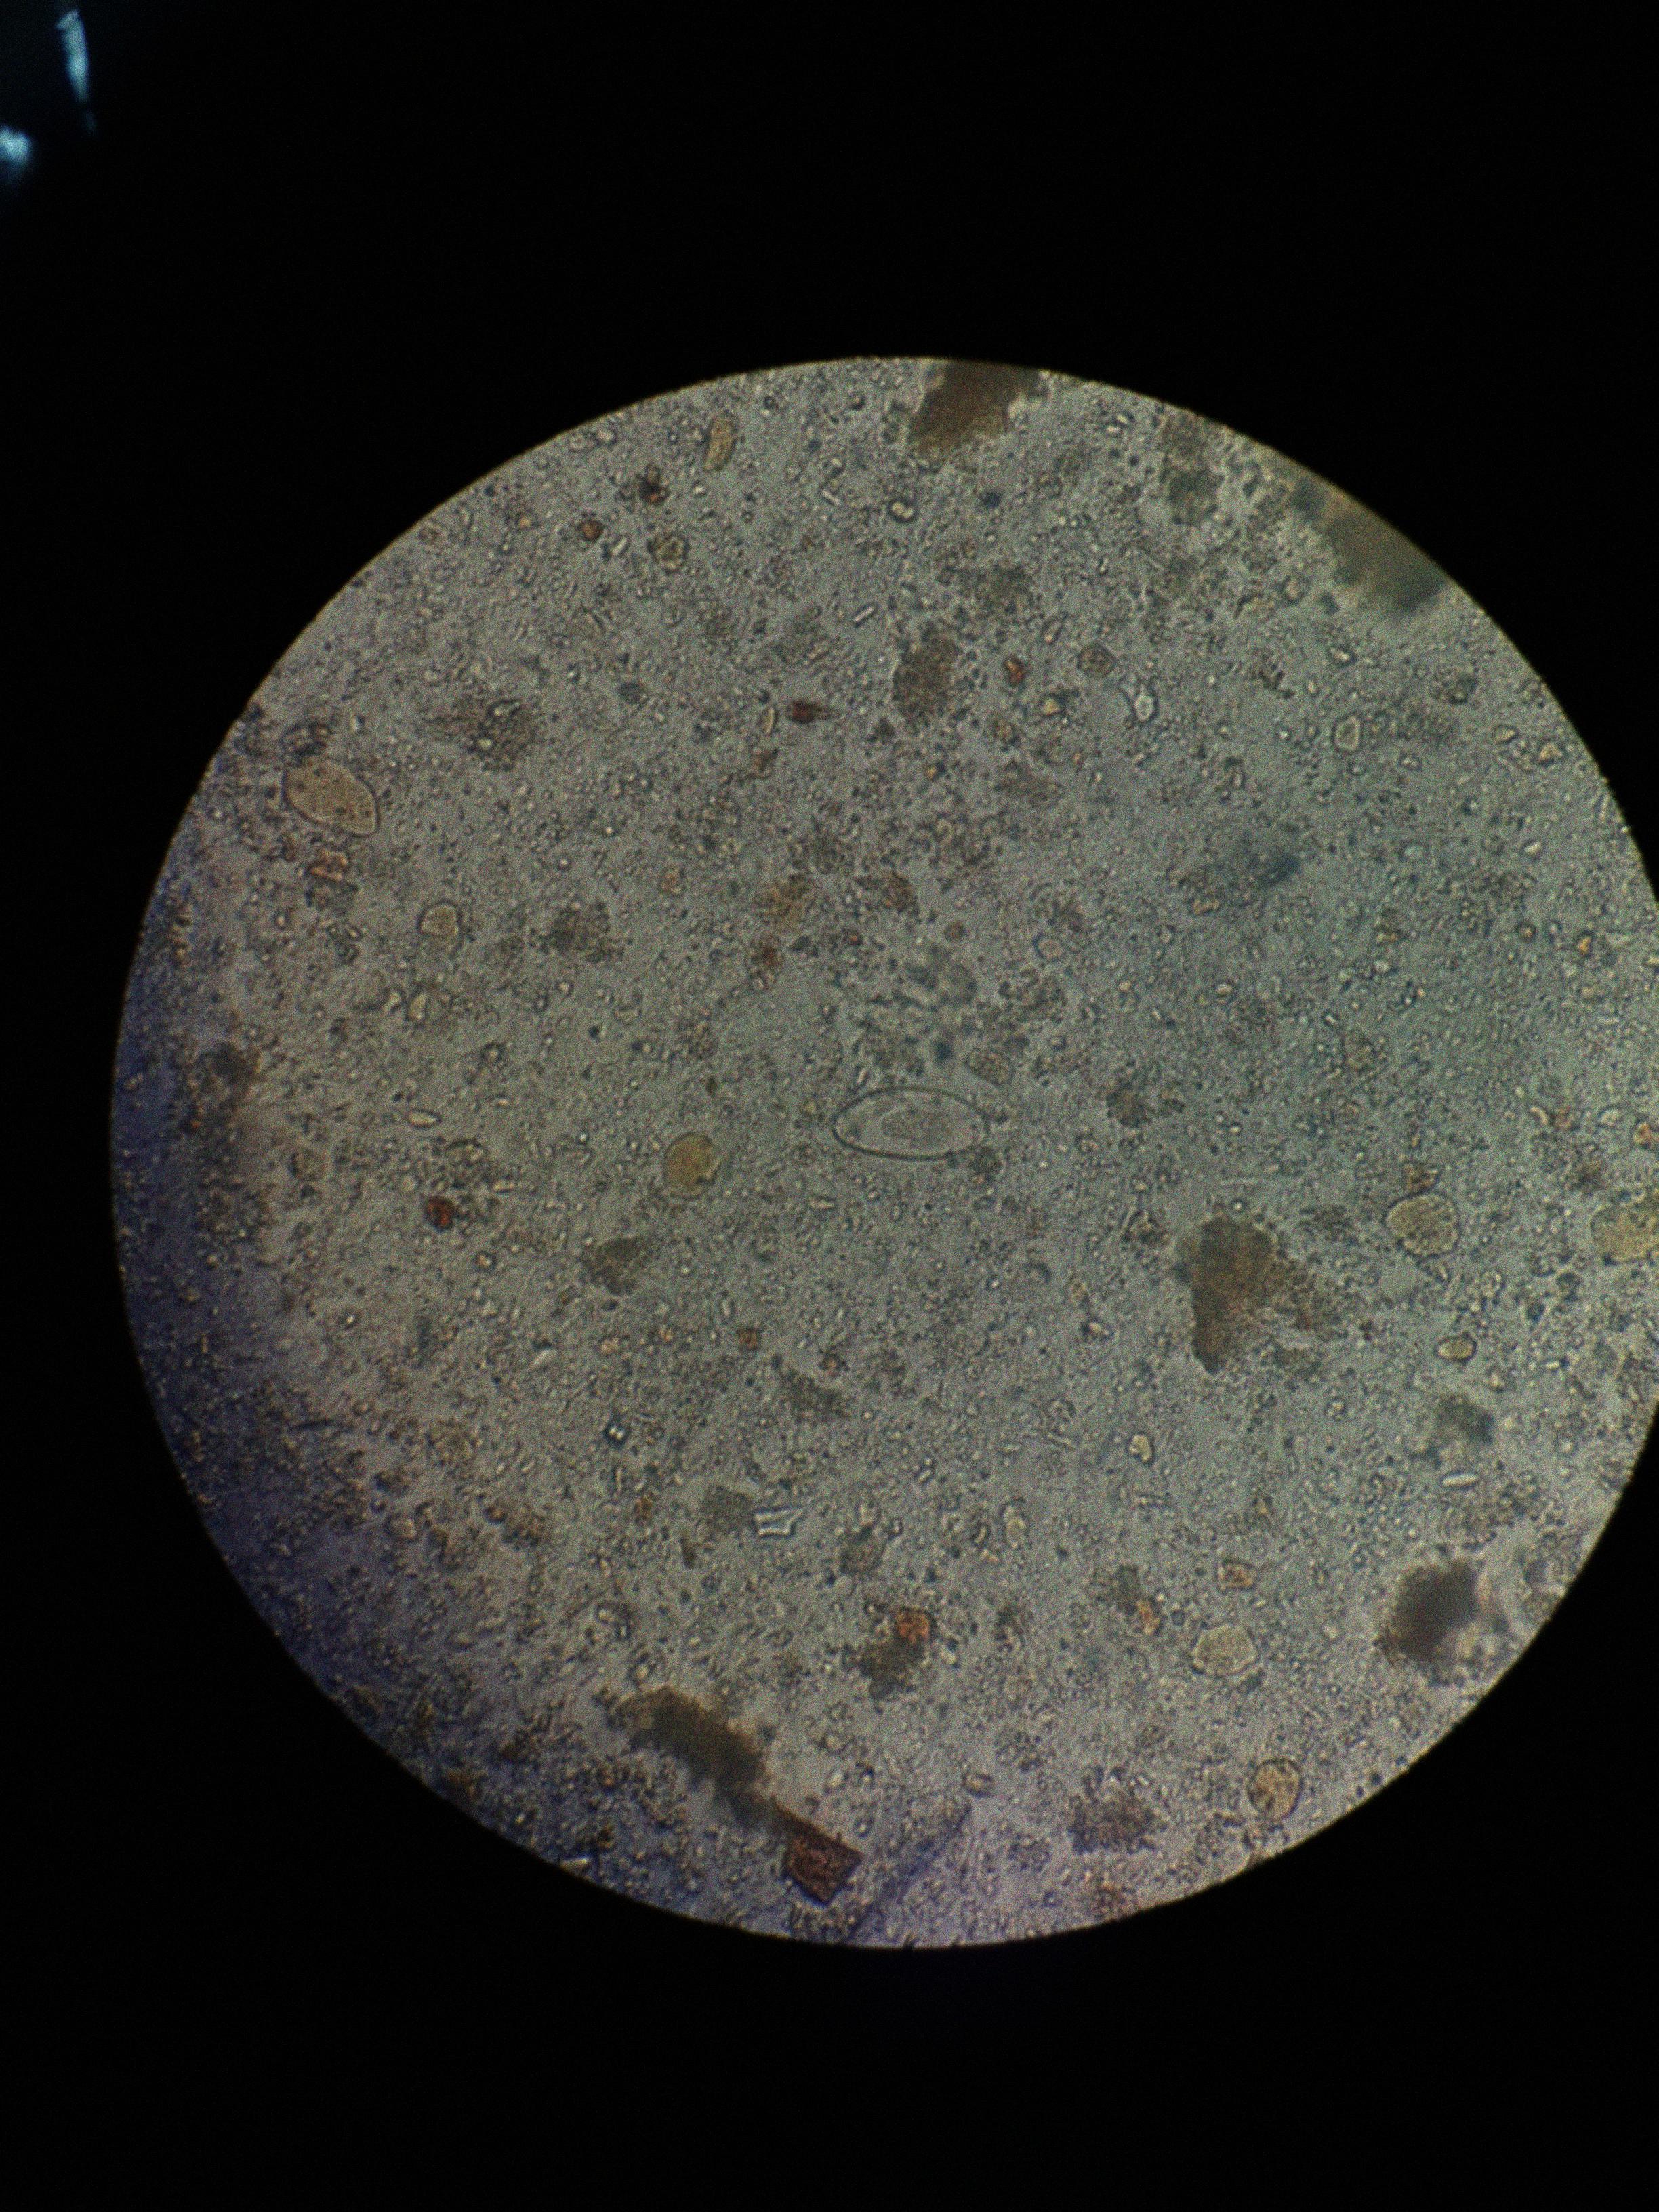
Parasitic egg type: Enterobius vermicularis